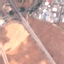
Label: Highway